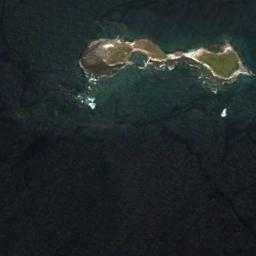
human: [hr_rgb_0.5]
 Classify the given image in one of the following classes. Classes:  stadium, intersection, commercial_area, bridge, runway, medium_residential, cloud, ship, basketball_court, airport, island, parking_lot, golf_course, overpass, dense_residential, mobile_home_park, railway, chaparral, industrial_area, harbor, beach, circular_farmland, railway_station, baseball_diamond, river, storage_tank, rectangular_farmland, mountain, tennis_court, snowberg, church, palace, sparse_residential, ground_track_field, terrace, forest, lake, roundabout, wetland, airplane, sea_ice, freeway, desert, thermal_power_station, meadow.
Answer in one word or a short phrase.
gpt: island